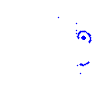
Particle: pion